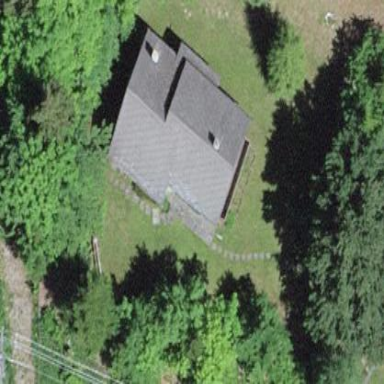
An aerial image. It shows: Simple house.